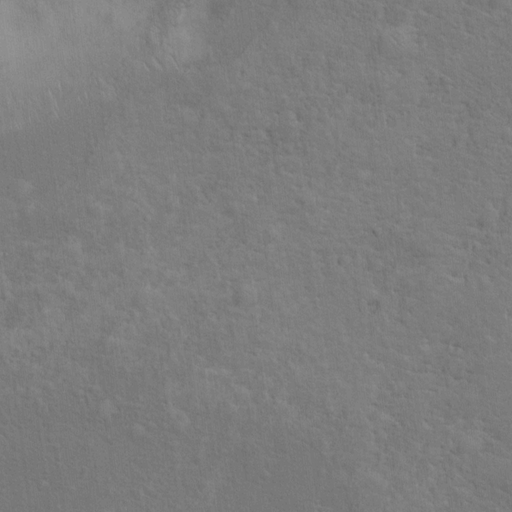
Classes present: Background, Cone